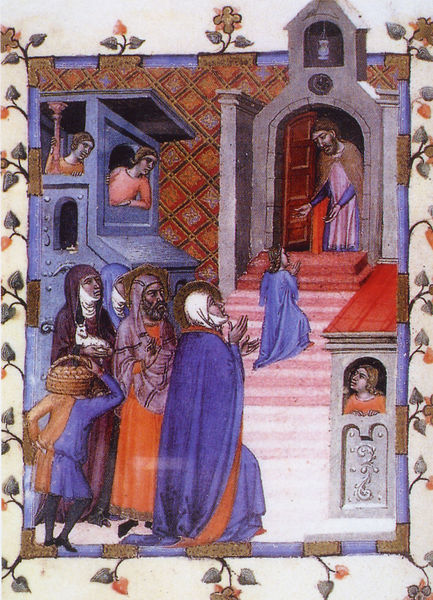
Titel: Stundenbuch der Maria von Navarre; Horas de María de Navarra
Künstler: Ferrer Bassa
Institution: Venedig, Biblioteca Marciana
Schlagwörter: blau, blätter, gemälde, laub, mann, umhang, weiß, frauen, menschen, blume, blumen, bunt, fenster, männer, tür, zeichnung, gebäude, haus, rosen, rot, ornament, rahmen, häuser, kirche, gewänder, kind, gotik, rosa, turm, ranken, fläche, figuren, treppe, gäste, korb, stufen, tor, eingang, lamm, buch, burg, türmchen, druck, knien, beten, besuch, böau, heiligenschein, glocke, christus, jesus, schloß, mittelalter, empfang, heilige, heilig, maria, anbetung, ziege, buchmalerei, stufeb, chistus, weihrauchgefäß, drei könige